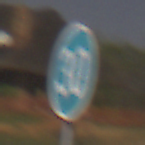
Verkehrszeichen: VorgeschriebeneMindestgeschwindigkeit
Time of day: Night
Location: Outdoor (Nature)
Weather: Clear
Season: NotSpecified
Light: Natural